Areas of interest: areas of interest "Tennis Court"
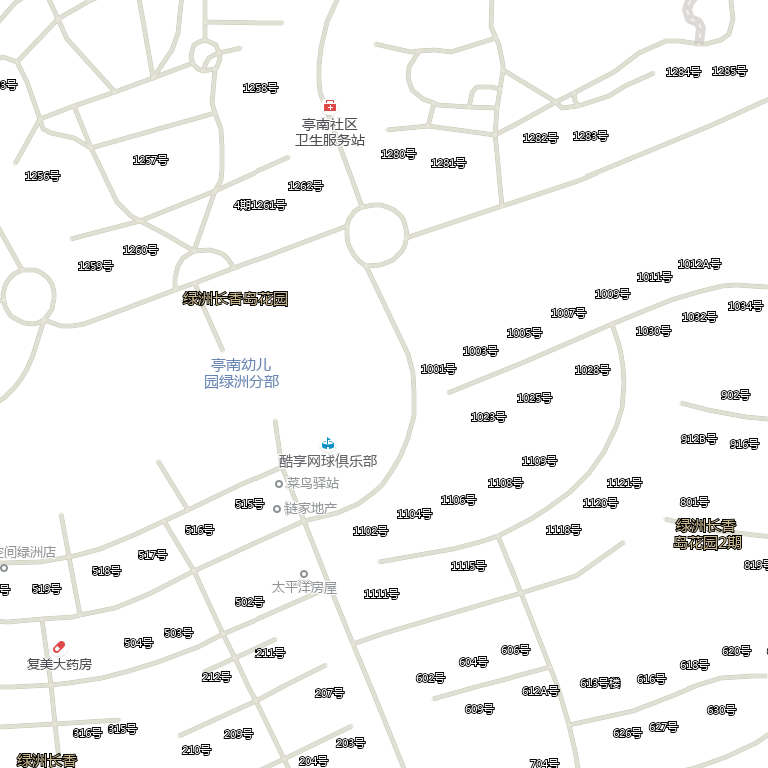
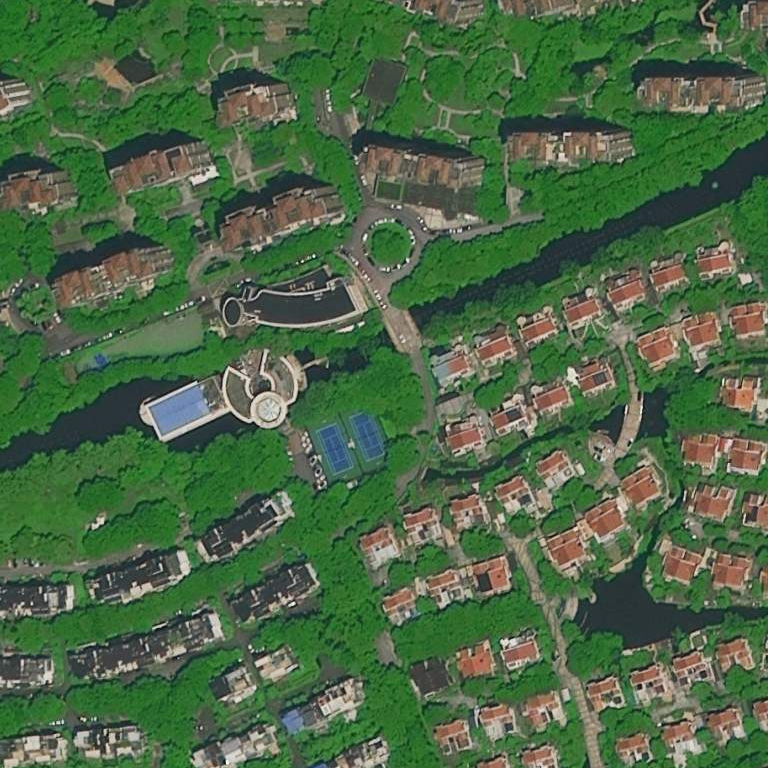